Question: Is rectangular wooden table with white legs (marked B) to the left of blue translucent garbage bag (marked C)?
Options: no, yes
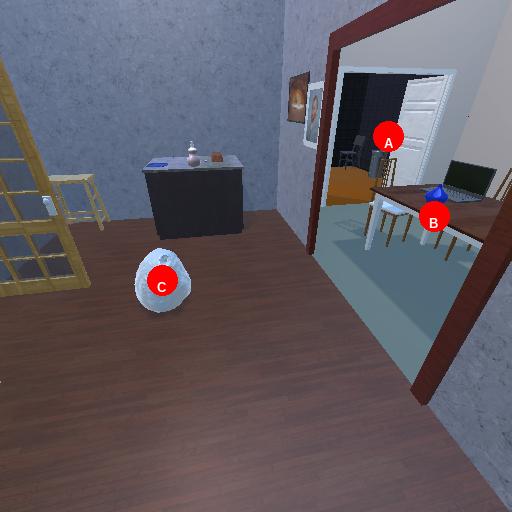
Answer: no